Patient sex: M
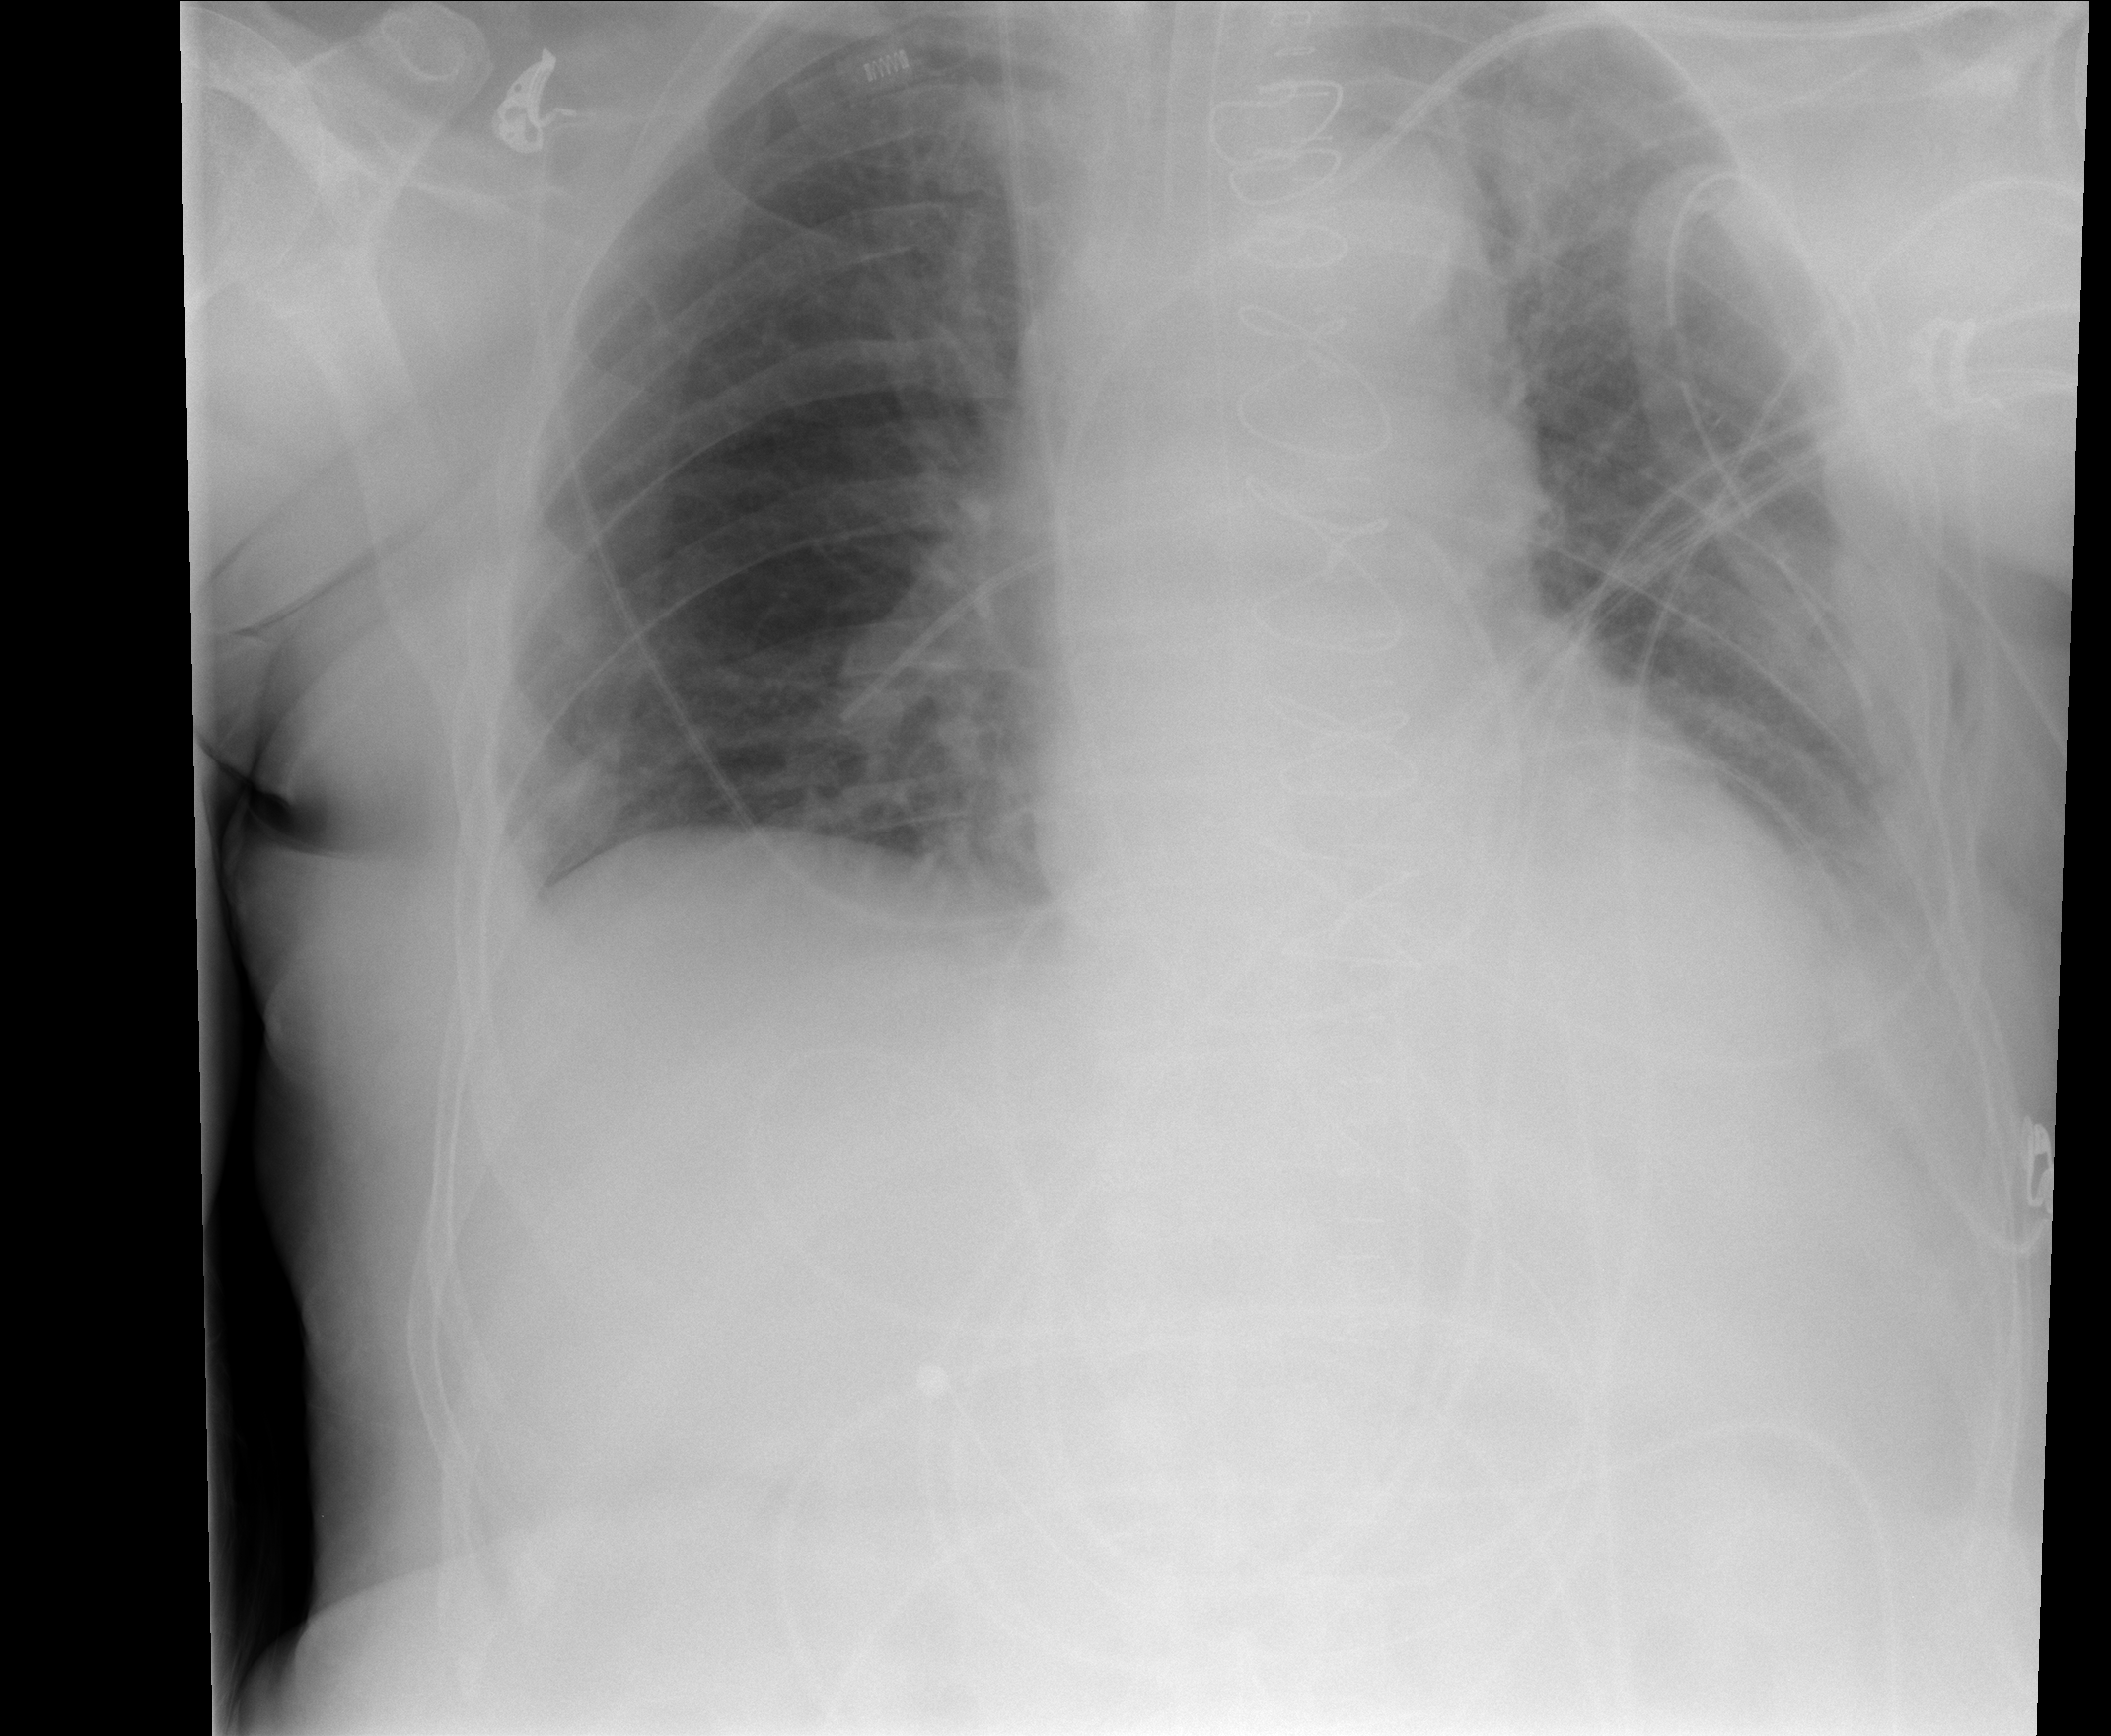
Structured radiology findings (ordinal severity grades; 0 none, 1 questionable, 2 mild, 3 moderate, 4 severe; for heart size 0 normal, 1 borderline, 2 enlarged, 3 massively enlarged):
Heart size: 1
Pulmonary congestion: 2
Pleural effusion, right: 1
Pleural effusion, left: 1
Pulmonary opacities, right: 1
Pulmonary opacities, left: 1
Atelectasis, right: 2
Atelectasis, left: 2